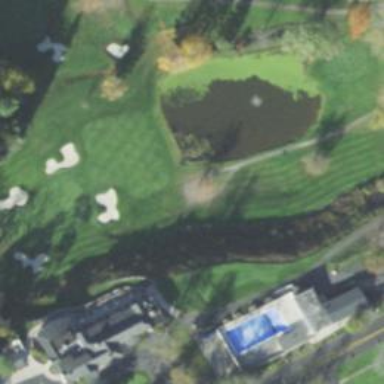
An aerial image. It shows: Path for both roads and golfers.